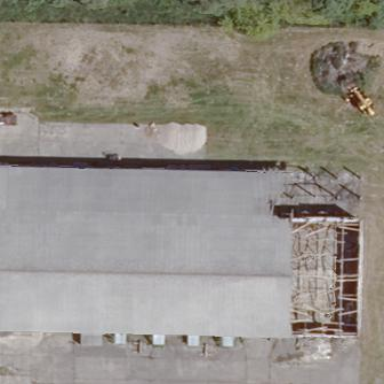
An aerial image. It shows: Farm auxiliary building with gabled roof.